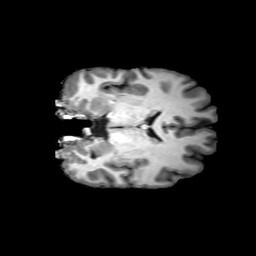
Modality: T1w
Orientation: coronal
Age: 33
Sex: male
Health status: ill